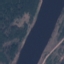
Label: River